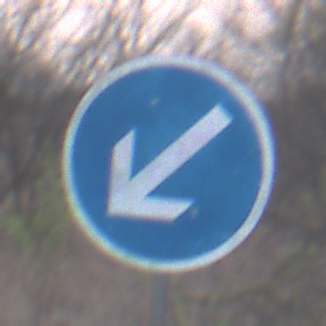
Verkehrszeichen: VorgeschriebeneVorbeifahrtLinks
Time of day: SunriseSunset
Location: Outdoor (Nature)
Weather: Clear
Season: NotSpecified
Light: Natural